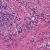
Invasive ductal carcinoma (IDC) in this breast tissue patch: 1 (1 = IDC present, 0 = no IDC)